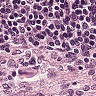
Metastatic tissue present: no